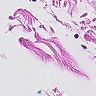
Metastatic tissue present: no